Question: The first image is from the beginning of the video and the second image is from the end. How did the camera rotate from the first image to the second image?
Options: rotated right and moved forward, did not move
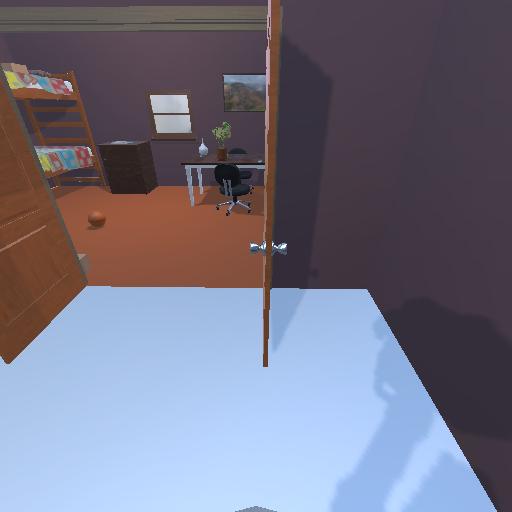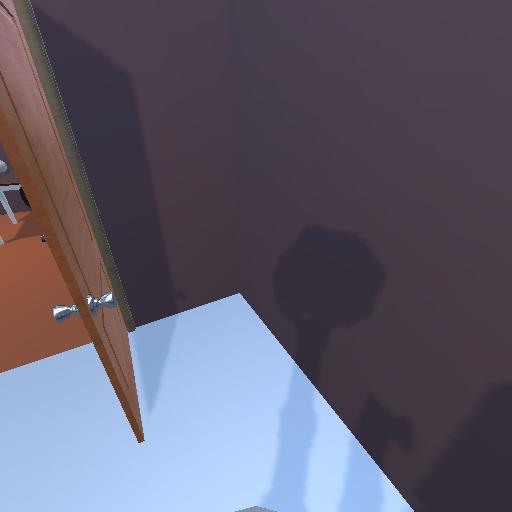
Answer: rotated right and moved forward